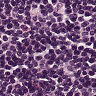
Metastatic tissue present: no